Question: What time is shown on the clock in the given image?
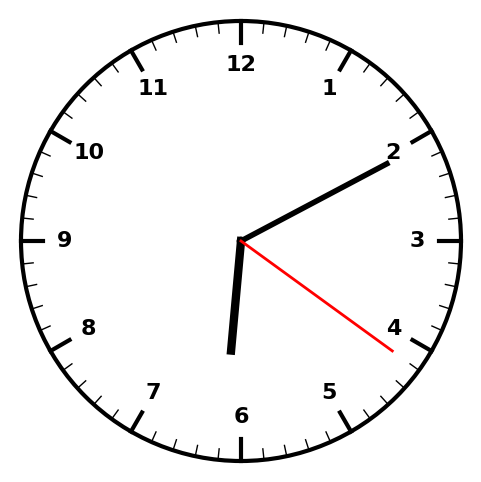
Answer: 06:10:21